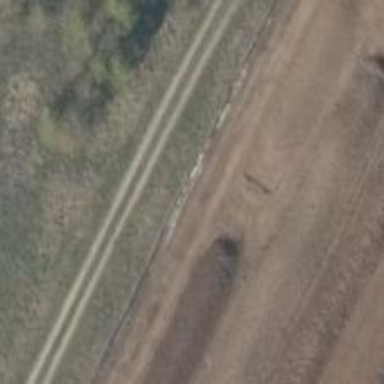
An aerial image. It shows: Gravel track with grade 2 quality.